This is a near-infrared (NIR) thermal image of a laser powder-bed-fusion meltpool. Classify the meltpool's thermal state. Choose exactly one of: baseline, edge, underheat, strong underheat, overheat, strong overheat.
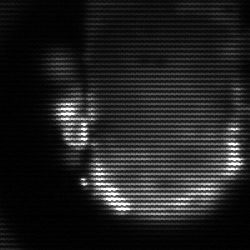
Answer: baseline